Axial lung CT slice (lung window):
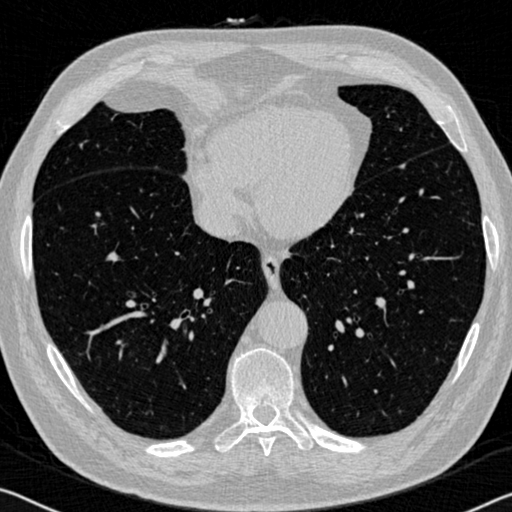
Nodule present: no